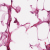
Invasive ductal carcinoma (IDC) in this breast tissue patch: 0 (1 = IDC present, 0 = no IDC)